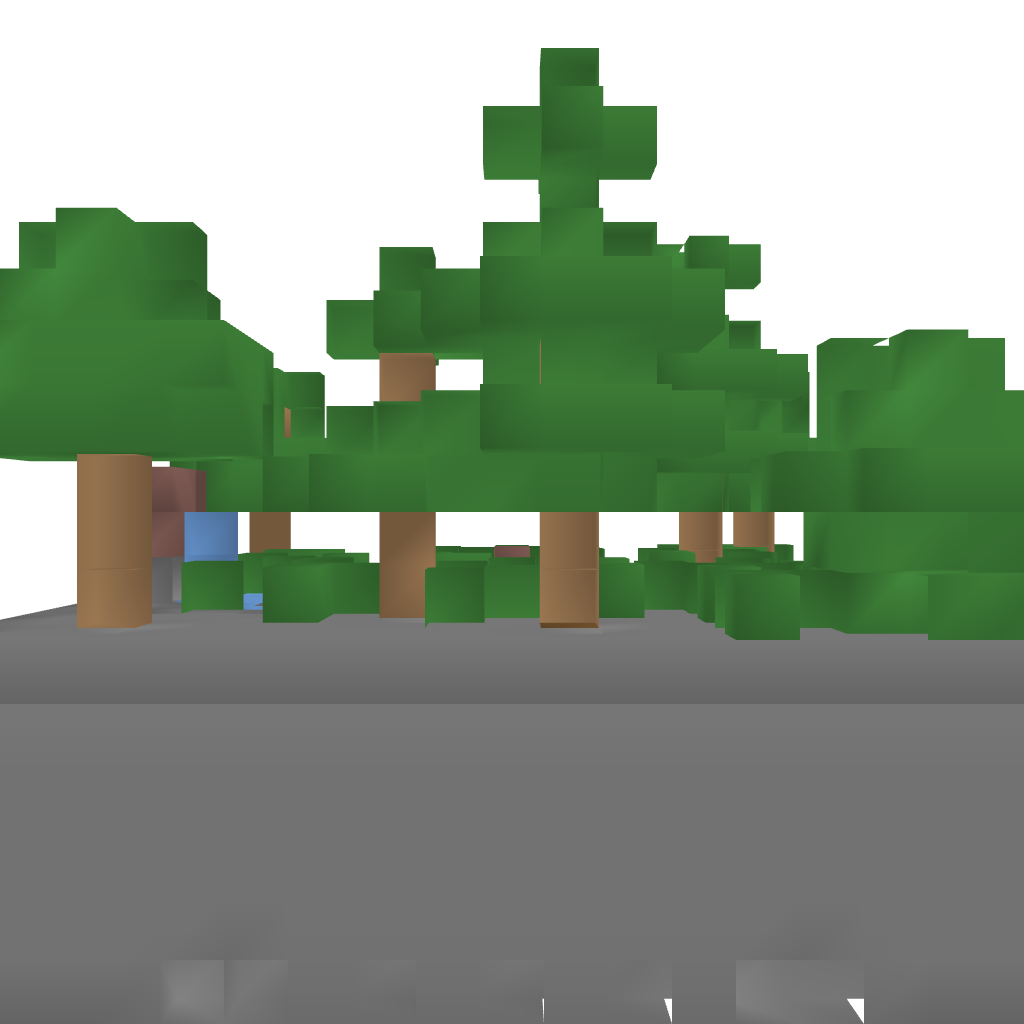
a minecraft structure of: In Memory Of Steve Garden bad low quality